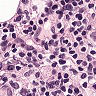
Metastatic tissue present: yes